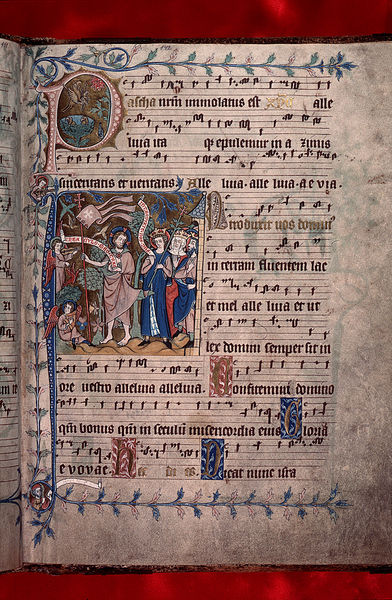
Titel: Codex Gisle
Institution: Osnabrück, Diözesanarchiv
Schlagwörter: blau, blätter, menschen, bunt, szene, zeichen, zeichnung, rot, malerei, muster, bild, gesang, musik, pflanzen, engel, ranken, schrift, noten, fahne, linien, könig, floral, buch, kreuz, text, buchstaben, worte, ranke, heiliger, lied, latein, wörter